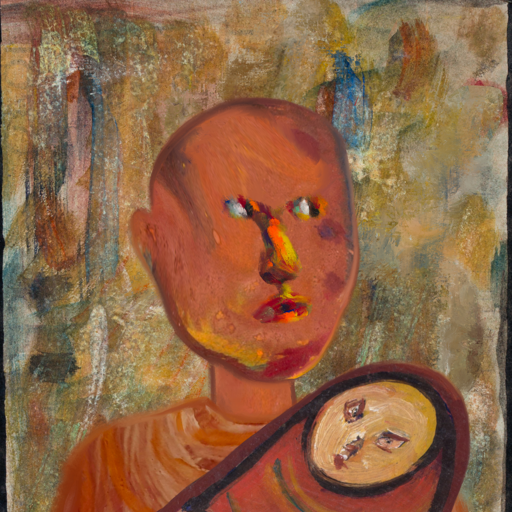
Background: Pipe, Head And Neck Side: Mother_And_Son_Son, Face Side: An_Impression, Bust: Pious_Lady, Hair Side: Blank, Head Accessory: Blank, Second Necklace: Blank, Necklace: Blank, Baby: After_Raid_Baby